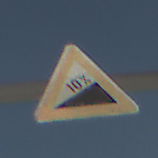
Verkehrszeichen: Steigung10
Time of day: MorningAfternoon
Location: Outdoor (Suburban)
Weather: PartlyCloudy
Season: NotSpecified
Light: Natural